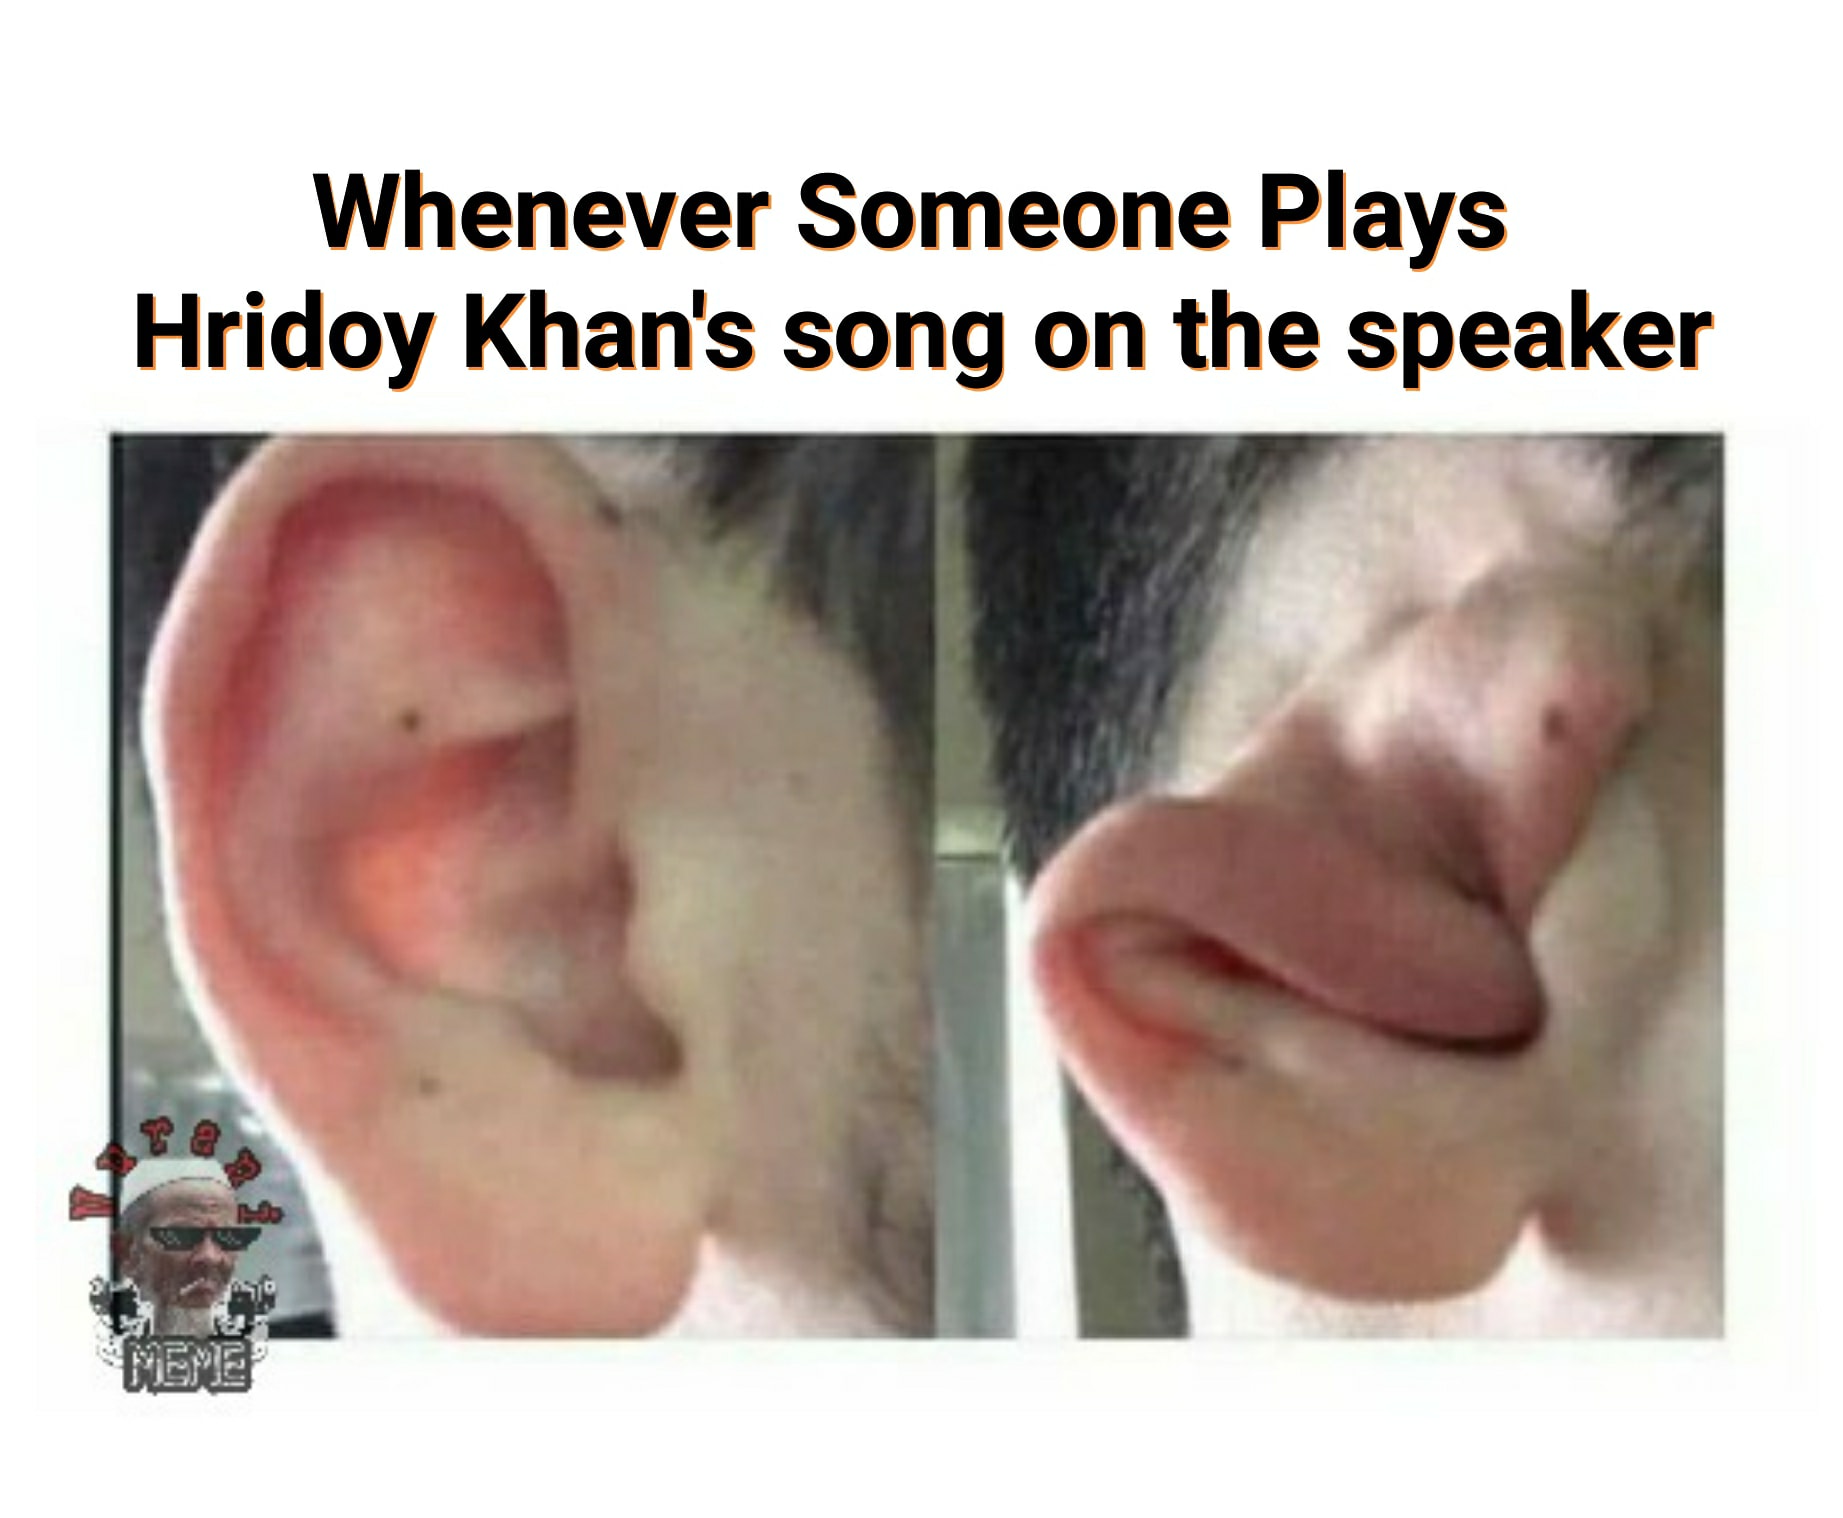
Caption: Whenever Someone Plays Hridoy Khan's song on the speaker
Label: hate